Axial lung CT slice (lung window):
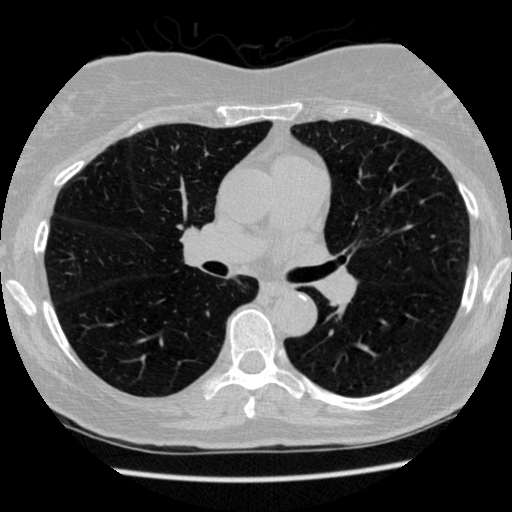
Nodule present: no